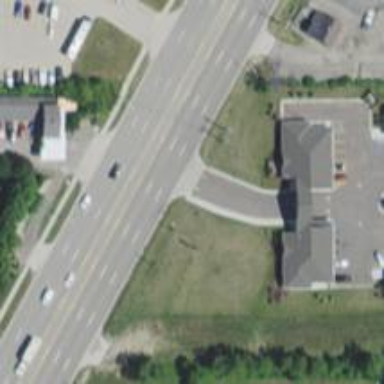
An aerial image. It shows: Primary highway with separate asphalt sidewalk.